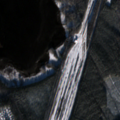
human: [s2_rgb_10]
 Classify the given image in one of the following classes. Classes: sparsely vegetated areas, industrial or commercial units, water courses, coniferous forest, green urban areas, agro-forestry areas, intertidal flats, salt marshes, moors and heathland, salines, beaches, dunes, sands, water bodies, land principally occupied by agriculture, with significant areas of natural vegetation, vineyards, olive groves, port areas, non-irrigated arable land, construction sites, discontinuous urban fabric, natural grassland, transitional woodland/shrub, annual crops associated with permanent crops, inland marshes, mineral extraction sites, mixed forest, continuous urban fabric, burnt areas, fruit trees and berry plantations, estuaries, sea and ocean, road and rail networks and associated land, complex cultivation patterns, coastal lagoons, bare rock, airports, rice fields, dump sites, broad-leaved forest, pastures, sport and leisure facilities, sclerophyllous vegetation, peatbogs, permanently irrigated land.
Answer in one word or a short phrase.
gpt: discontinuous urban fabric, coniferous forest, mixed forest, transitional woodland/shrub, water bodies